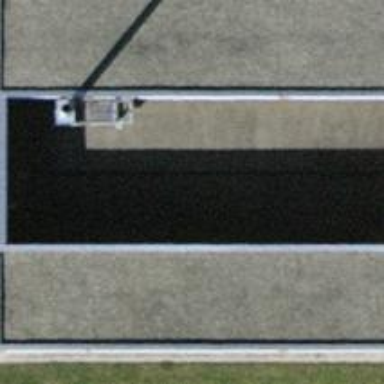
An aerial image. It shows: Bunker building.